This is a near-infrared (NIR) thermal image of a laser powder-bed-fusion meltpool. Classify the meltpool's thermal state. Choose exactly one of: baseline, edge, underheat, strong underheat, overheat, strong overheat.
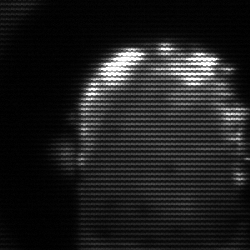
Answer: baseline